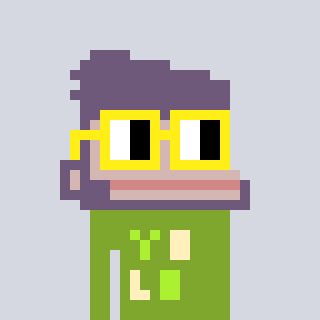
a pixel art character with square yellow glasses, a ape-shaped head and a slimegreen-colored body on a cool background